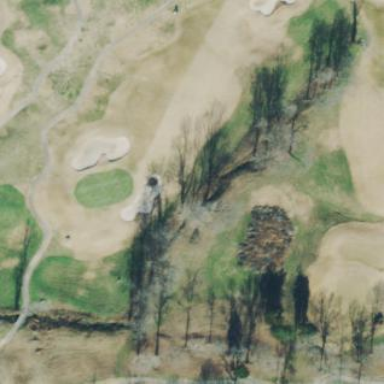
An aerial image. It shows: Rough area in golf course.